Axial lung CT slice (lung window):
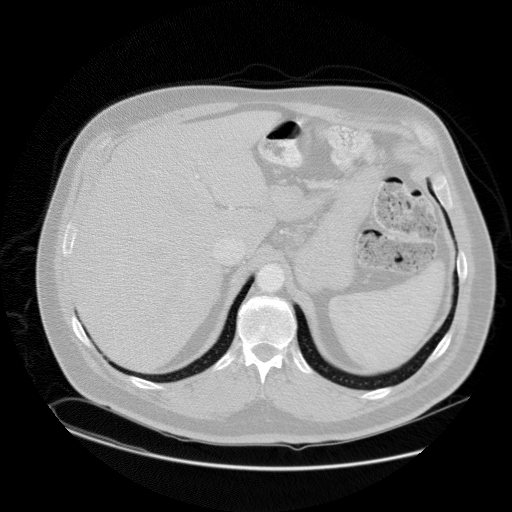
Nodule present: no